Field crop: maize
Growth stage: 2
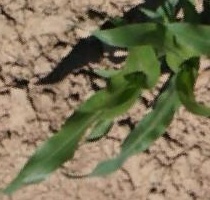
Species: maize